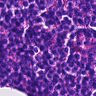
Metastatic tissue present: no